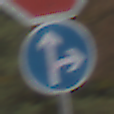
Verkehrszeichen: VorgeschriebeneFahrtrichtungGeradeausOderRechts
Zusatzzeichen oben: Stop
Umgebung: Outdoor, Nature
Tageszeit: Midday
Wetter: Overcast
Licht: Natural
Jahreszeit: Autumn
Kontrast: LowContrast